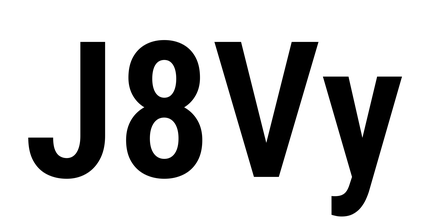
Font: Roboto_Condensed_SemiBold